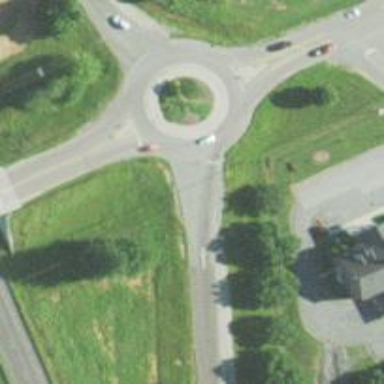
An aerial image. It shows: Secondary road around roundabout.